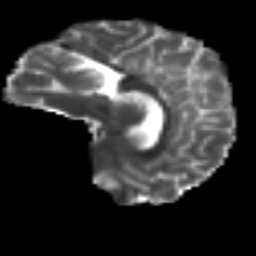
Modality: T2w
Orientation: sagittal
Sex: male
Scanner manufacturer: ge
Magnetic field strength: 3 T
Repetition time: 7 s
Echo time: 0.08 s